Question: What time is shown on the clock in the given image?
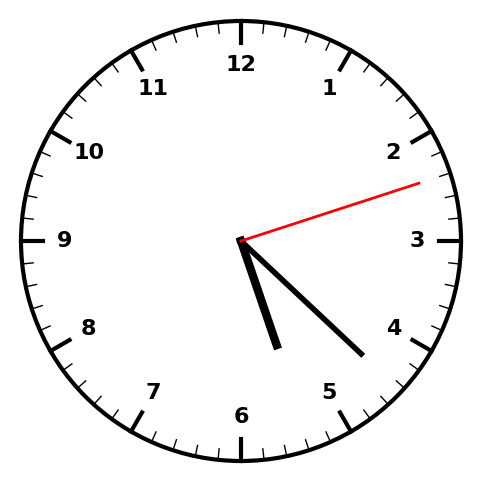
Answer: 05:22:12